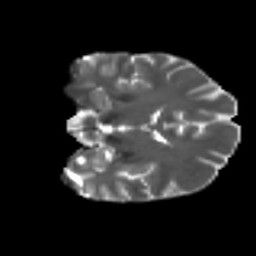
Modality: T2w
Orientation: coronal
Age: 49
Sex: male
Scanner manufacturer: ge
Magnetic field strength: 3 T
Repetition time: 7.8 s
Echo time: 0.0607 s